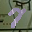
Label: 7